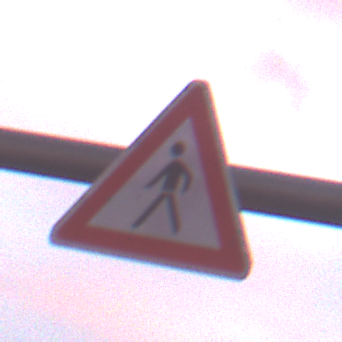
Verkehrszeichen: FussgaengerRechts
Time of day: SunriseSunset
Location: Outdoor (Urban)
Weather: PartlyCloudy
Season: NotSpecified
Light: Natural